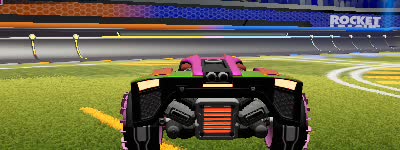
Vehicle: breakout